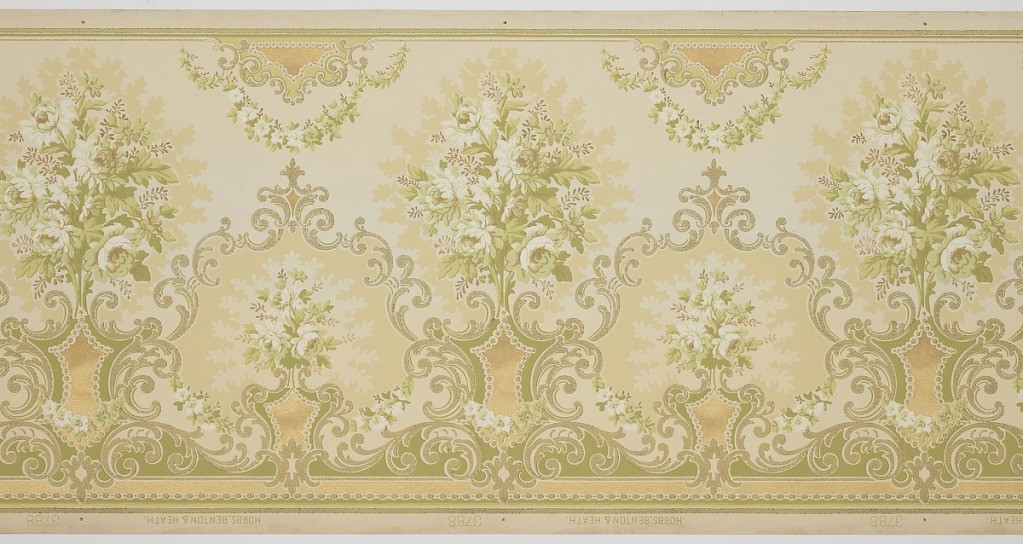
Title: Frieze
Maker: Hobbs, Benton & Heath, Hoboken, New Jersey
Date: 1905–1915
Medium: Machine-printed paper, liquid mica
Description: Bouquets of flowers, alternating between large and small. "C" scrolls frame the small bouquets and run horizontally across the bottom. Floral swags hang from the top. Printed in gold, silver, and shades of green. Background is a pale green.